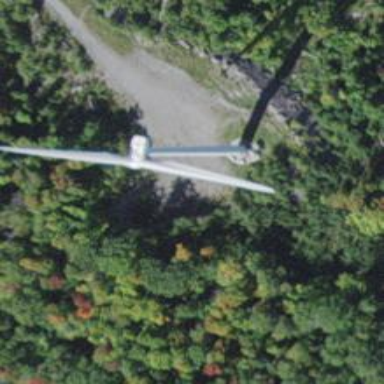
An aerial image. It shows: Wind generator with horizontal axis. The generator is wind turbine.